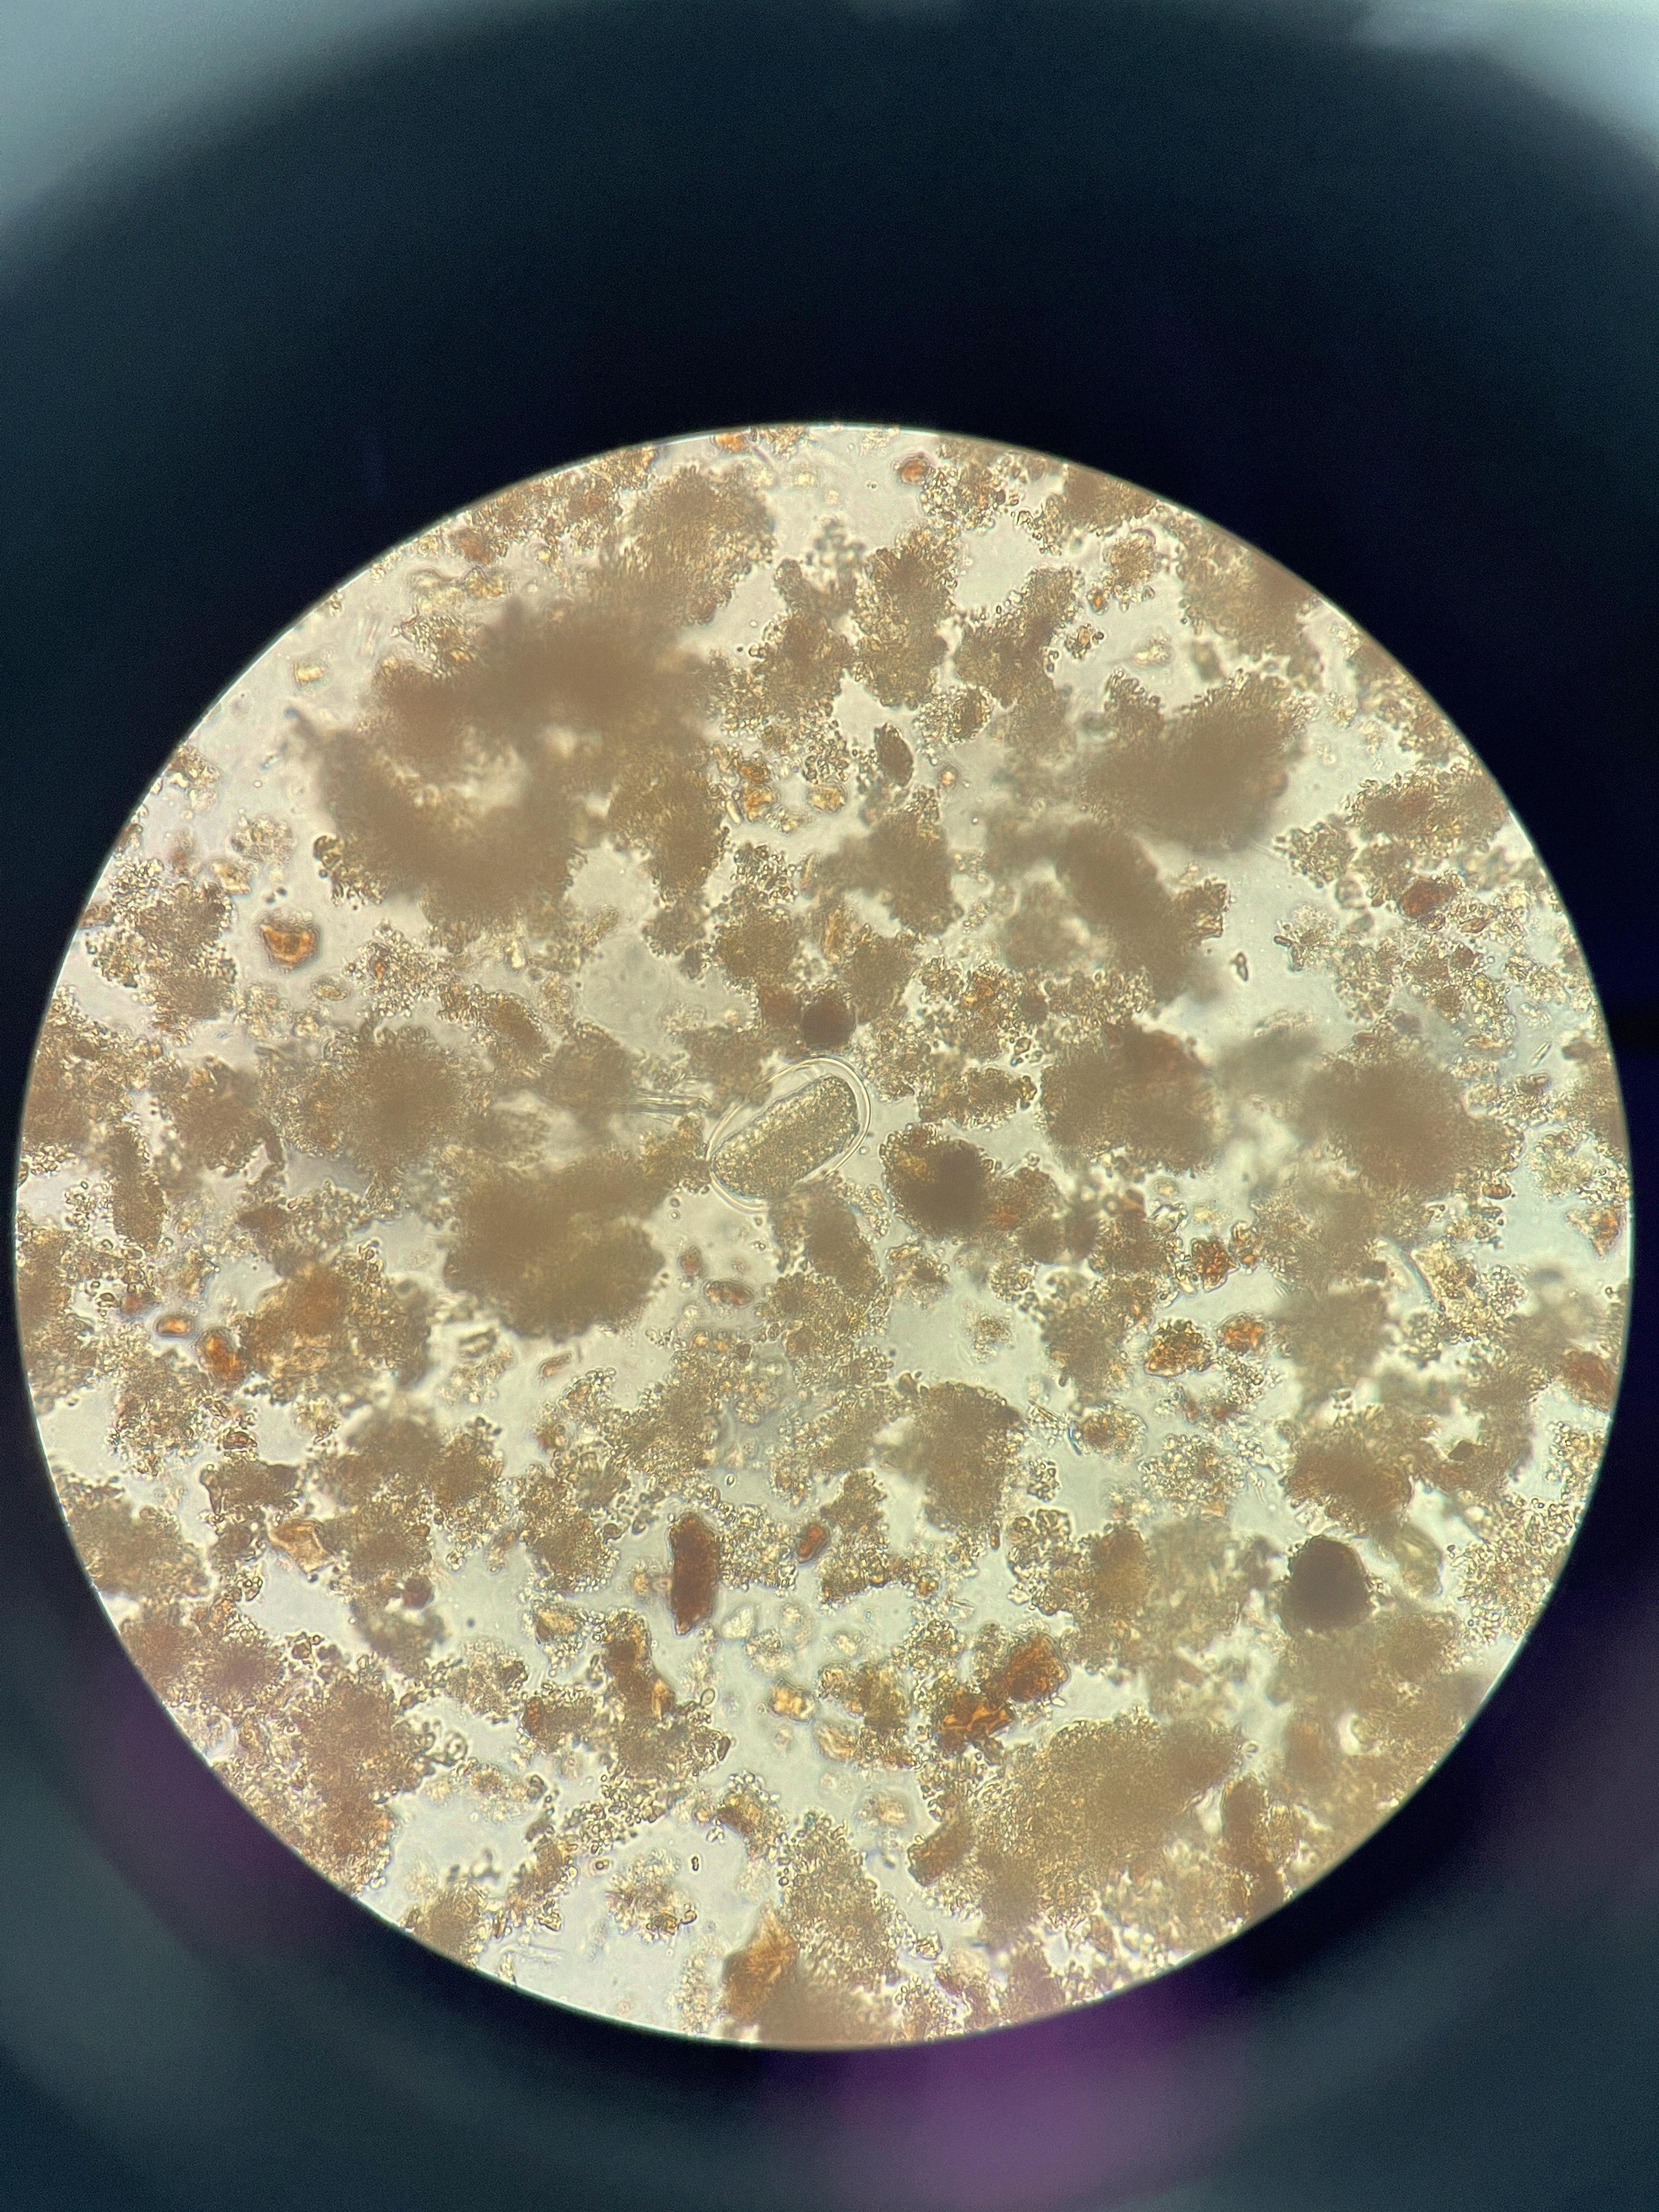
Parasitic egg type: Hookworm egg